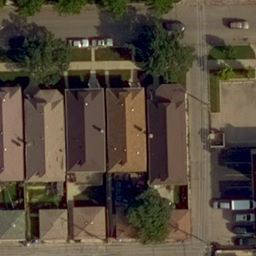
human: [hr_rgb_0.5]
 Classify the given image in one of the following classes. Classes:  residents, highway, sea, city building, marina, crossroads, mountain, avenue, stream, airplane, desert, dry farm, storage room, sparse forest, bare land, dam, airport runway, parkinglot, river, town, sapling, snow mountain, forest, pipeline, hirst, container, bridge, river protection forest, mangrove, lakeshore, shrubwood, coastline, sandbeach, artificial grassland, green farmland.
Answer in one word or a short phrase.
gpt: residents